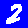
Digit: 2